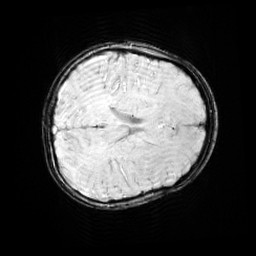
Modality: SWI
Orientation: axial
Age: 12
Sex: female
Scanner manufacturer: siemens
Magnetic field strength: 3 T
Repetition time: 0.027 s
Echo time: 0.02 s